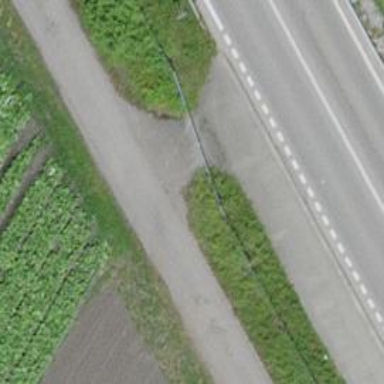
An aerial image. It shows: Well-maintained track road with grade 1 tracktype.